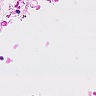
Metastatic tissue present: no